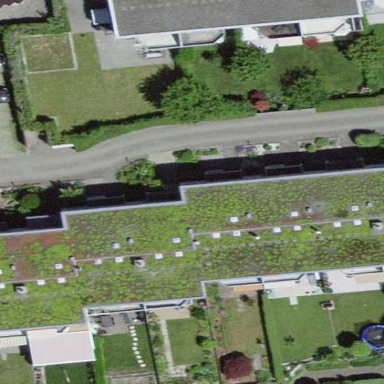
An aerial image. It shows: Terrace building with flat roof covered in grass.